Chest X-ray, PA view. Patient: 50 years old, sex M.
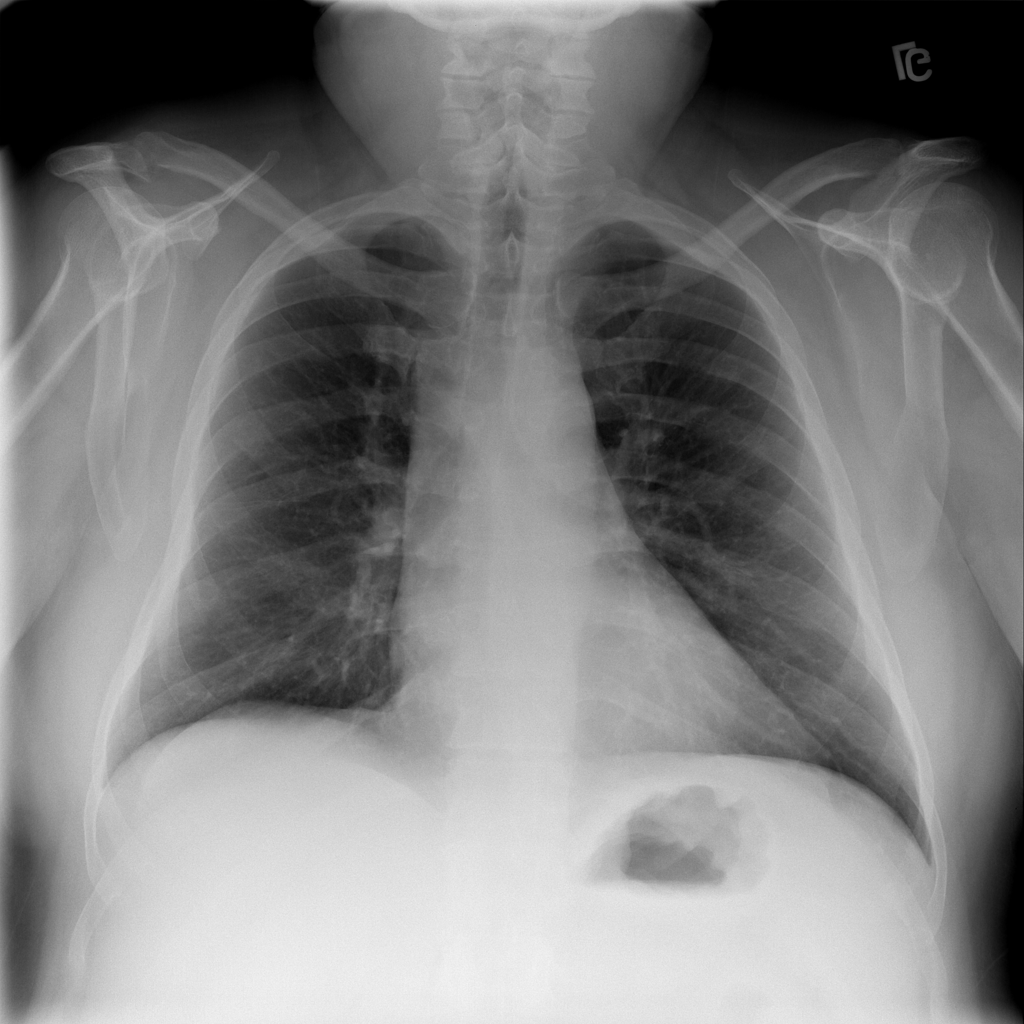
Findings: No Finding